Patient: sex F, age 59
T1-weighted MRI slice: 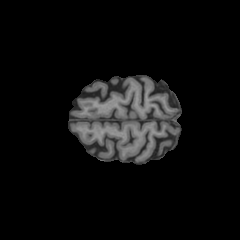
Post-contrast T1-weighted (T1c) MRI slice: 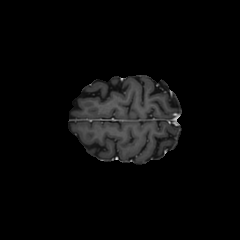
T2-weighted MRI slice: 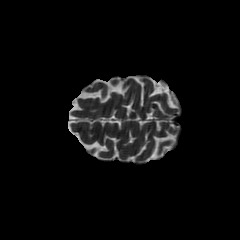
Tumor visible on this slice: no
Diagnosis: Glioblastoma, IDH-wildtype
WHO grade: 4